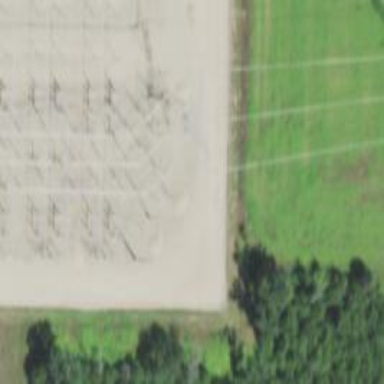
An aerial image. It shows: Mast used for lightning protection.